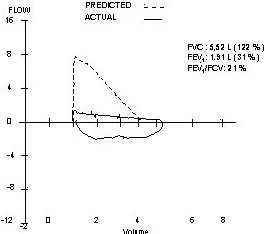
Flow-volume curve displays suggestive fixed airway obstruction.
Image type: radiology (ct)